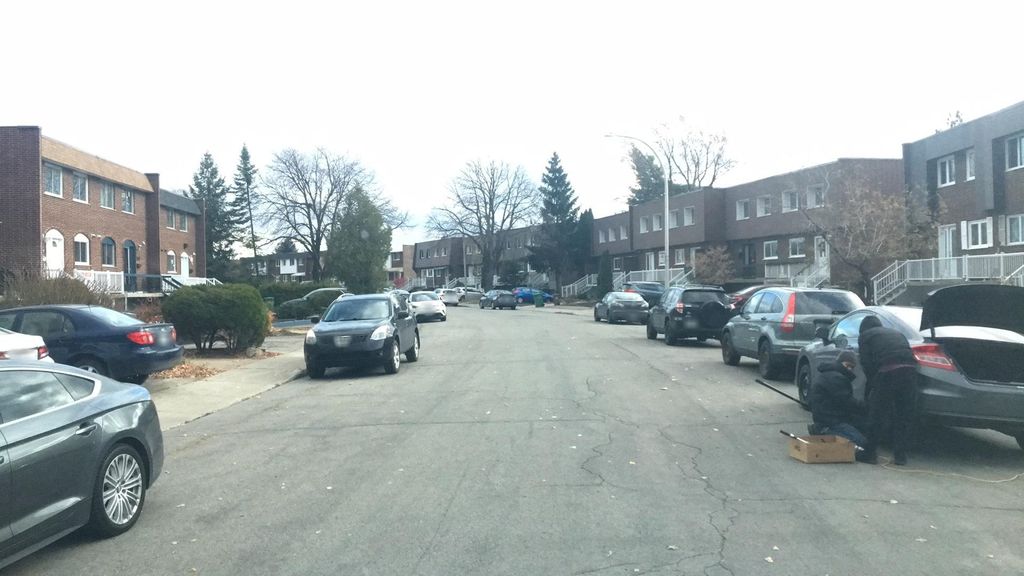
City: montreal